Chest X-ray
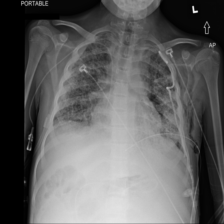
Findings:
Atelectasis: negative
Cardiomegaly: negative
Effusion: positive
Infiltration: negative
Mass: negative
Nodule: negative
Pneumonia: negative
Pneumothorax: positive
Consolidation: negative
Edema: negative
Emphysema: negative
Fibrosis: negative
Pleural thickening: negative
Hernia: negative